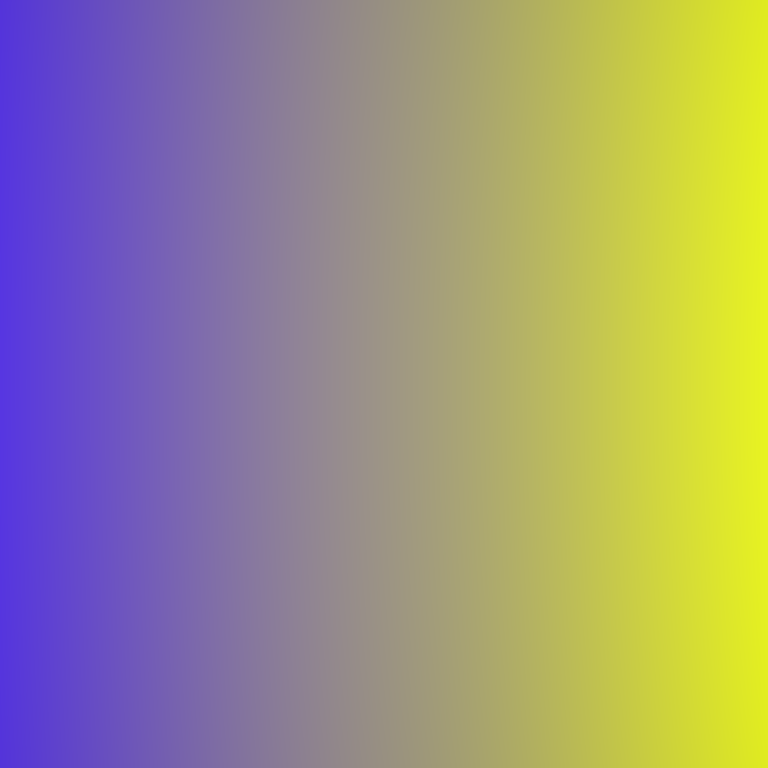
Abstract light effect, smooth gradient from deep blue to bright yellow, calm atmosphere, soft glow, no room, no furniture, no objects.